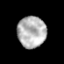
Tissue: prostate
Cell type: Endothelial cells
Senescence score: 0.3234
Nuclear area (px): 876
Mean DAPI intensity: 180.42